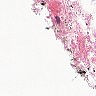
Metastatic tissue present: no